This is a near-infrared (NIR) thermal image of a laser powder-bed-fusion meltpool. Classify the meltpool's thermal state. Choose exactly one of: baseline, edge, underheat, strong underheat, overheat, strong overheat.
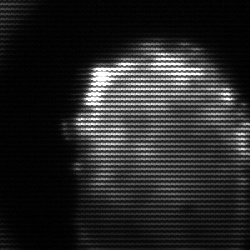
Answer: baseline